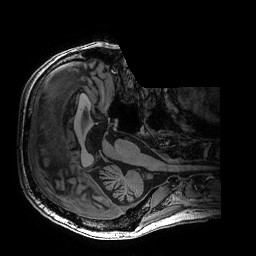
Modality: T1w
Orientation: axial
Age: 70
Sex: male
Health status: healthy
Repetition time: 2.53 s
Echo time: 0.0034 s